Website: crate-barrel
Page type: account-selection
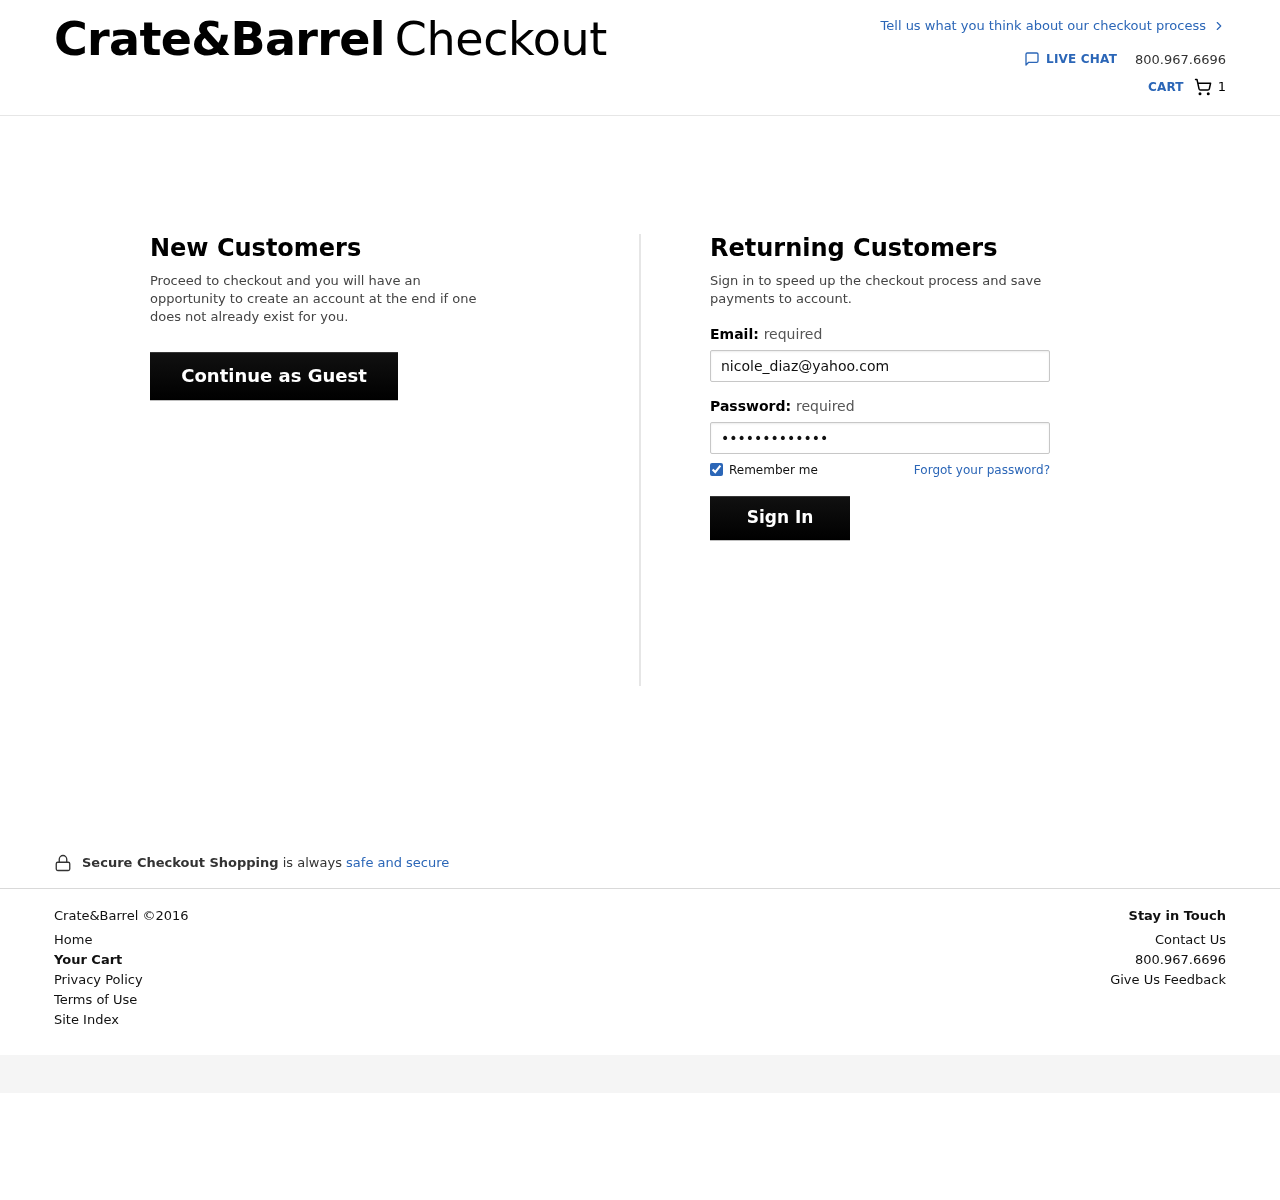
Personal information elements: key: PII_EMAIL
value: nicole_diaz@yahoo.com
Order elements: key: ORDER_NUM_ITEMS
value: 1